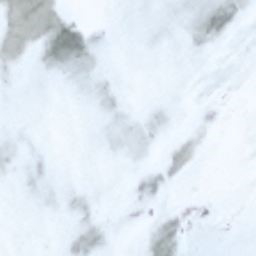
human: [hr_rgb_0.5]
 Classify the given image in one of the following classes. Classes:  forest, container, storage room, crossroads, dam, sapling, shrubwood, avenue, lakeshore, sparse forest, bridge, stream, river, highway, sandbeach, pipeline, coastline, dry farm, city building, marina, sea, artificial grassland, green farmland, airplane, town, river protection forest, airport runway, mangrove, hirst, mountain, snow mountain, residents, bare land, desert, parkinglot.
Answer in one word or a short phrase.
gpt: snow mountain